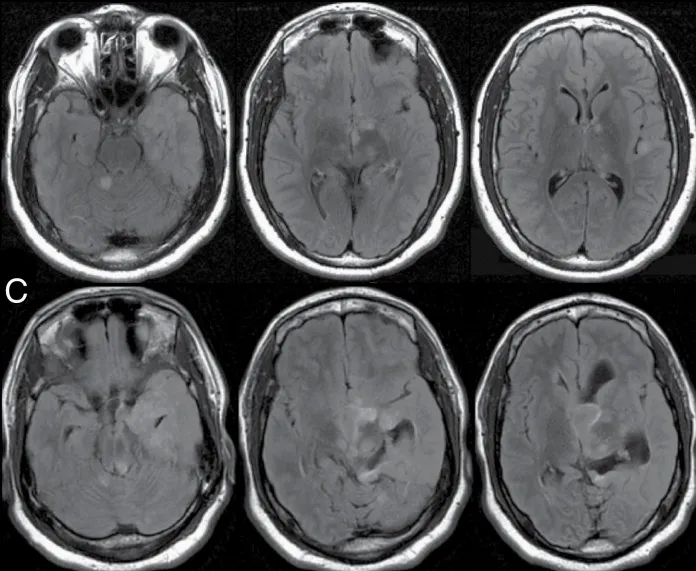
Axial Flair MRI demonstrating RGNT over a 6-year surveillance period. (C) MRI in 2019 at presentation to our institution with dramatic expansion of the previously stable left temporal lobe lesion with involvement of the left gangliocapsular region, bilateral thalami, tectum, and cerebellum. In addition, a new non-enhancing cystic component within the left foramen of Monro and third ventricle was identified, resulting in acute obstructive hydrocephalus.
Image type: radiology (mri)